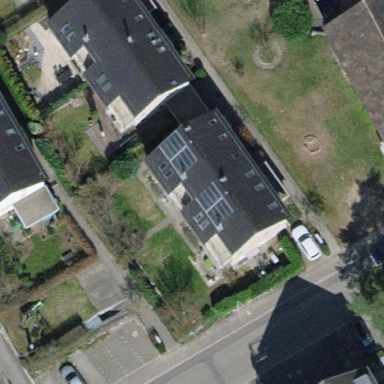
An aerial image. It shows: Image showing building with apartments.